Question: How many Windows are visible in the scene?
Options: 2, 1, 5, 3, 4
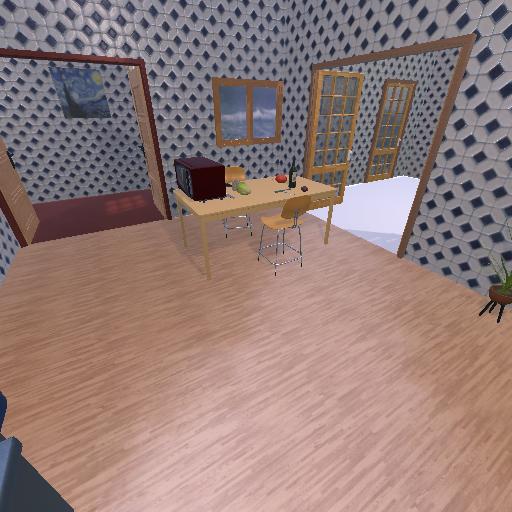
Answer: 2